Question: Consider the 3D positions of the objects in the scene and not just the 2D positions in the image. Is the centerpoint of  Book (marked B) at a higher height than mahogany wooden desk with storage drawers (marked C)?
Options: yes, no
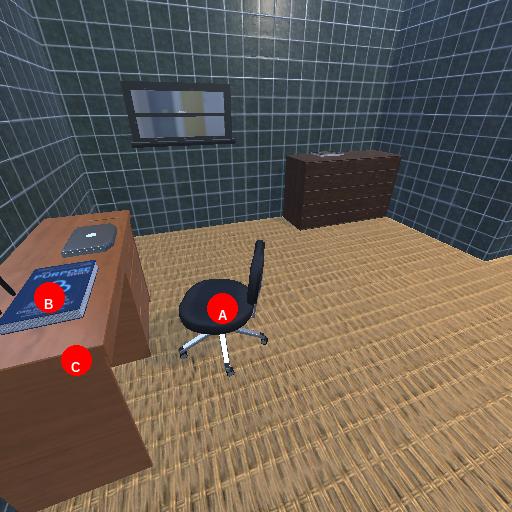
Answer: yes